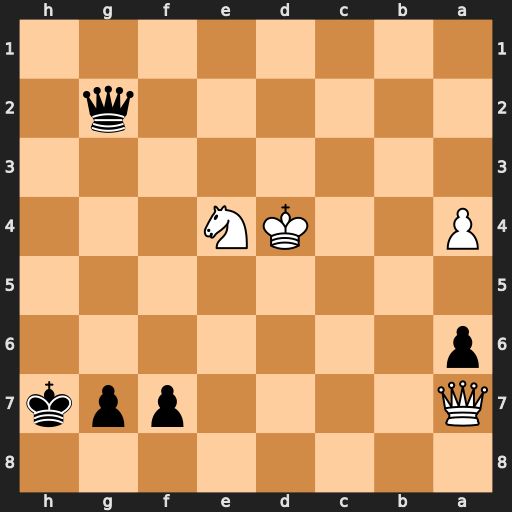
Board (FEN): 8/Q4ppk/p7/8/P2KN3/8/6q1/8
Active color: b
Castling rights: -
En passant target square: -
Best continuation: Qg1+ Kd3 Qxa7